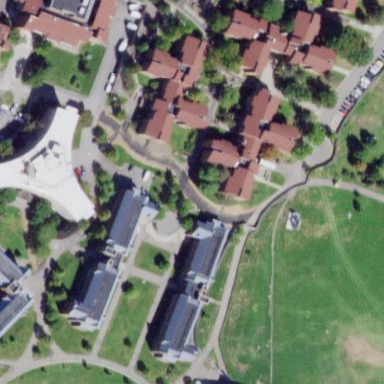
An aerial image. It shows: Dormitory building.